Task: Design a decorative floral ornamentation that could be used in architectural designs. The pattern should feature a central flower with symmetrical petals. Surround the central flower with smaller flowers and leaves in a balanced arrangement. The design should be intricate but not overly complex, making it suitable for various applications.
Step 1502:
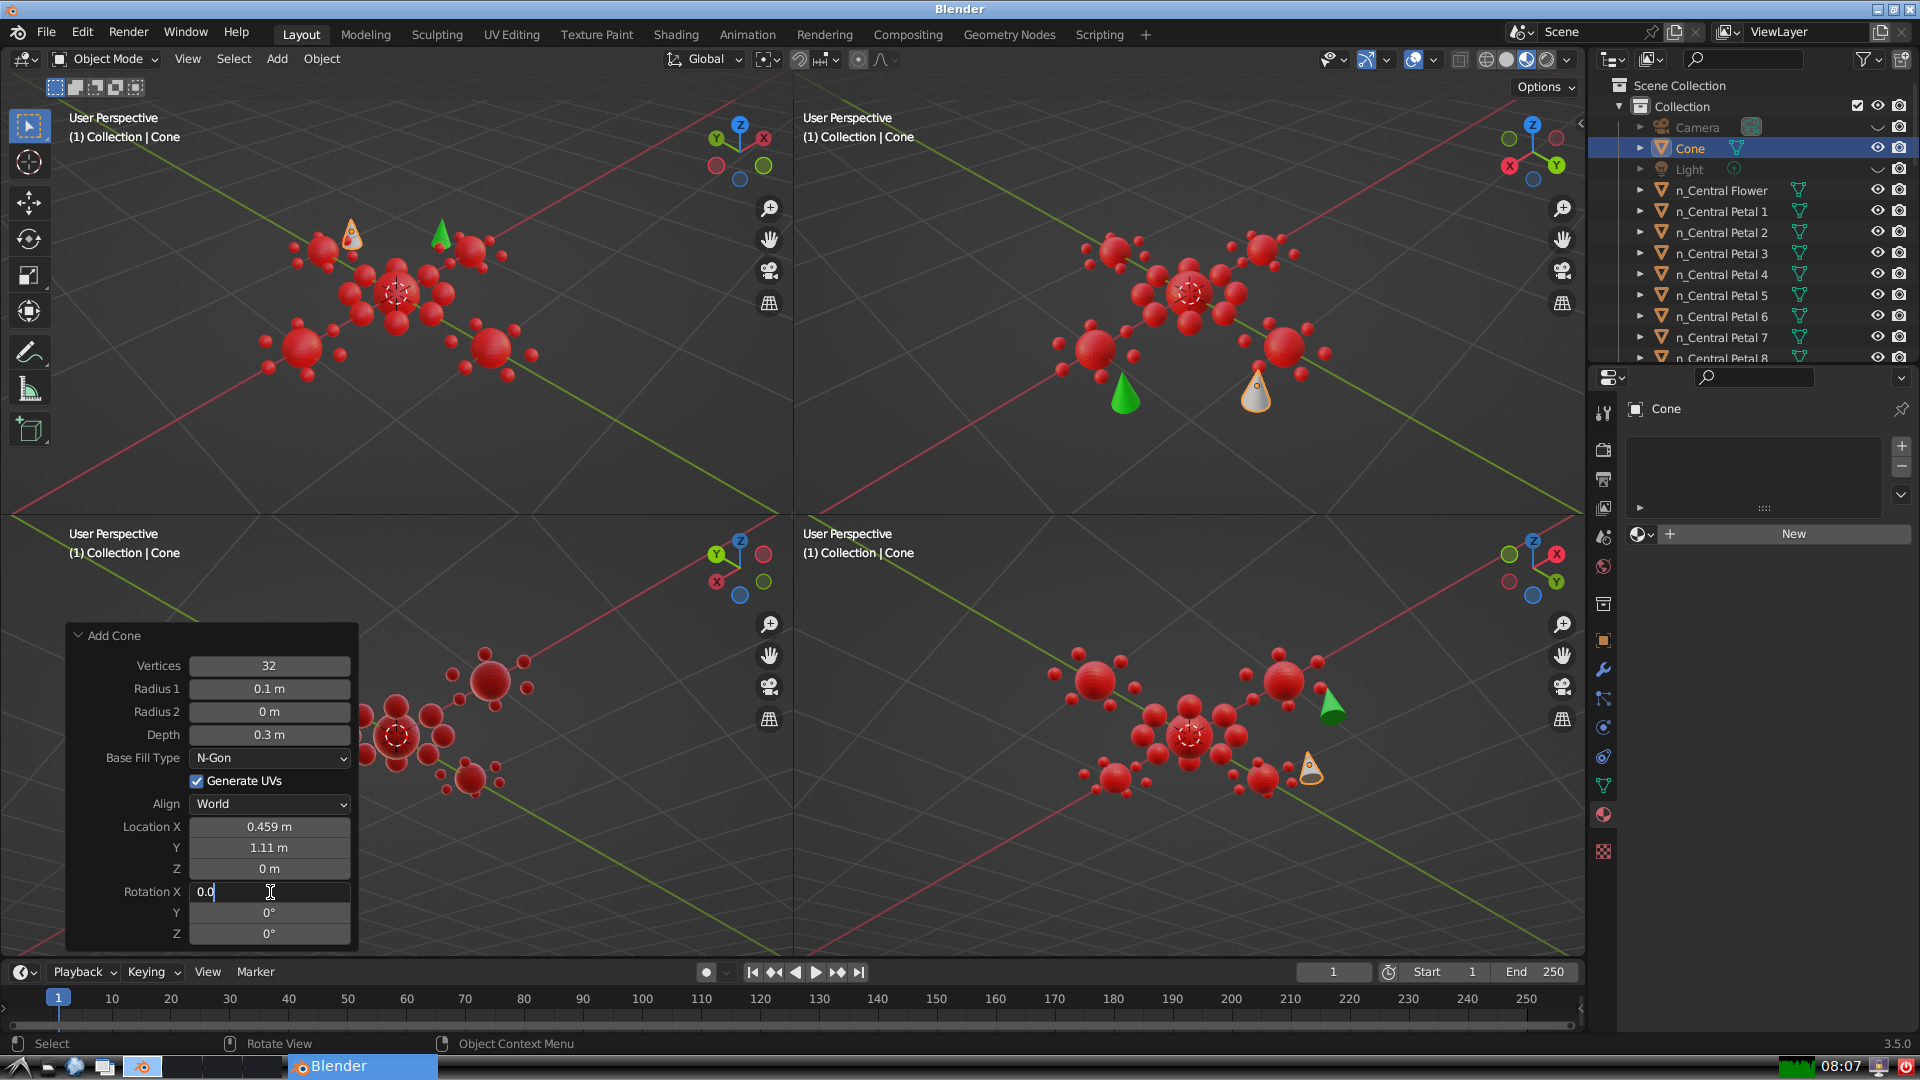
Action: {"key_press": ['Return']}